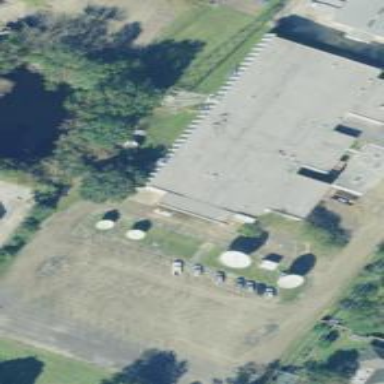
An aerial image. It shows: Television studio building.